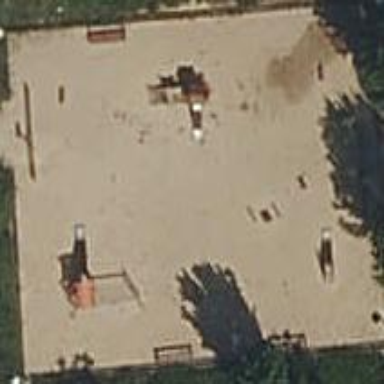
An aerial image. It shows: Playground area for leisure land.